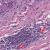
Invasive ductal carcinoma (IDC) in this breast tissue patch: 1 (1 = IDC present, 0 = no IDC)